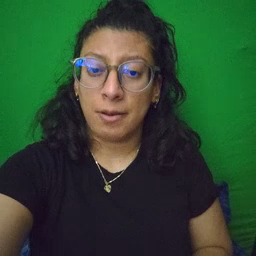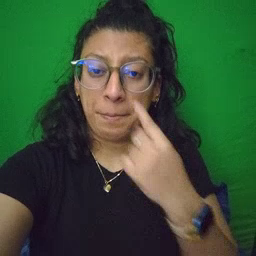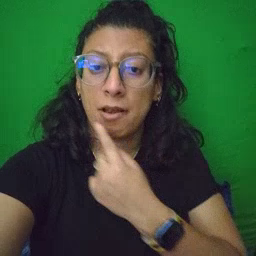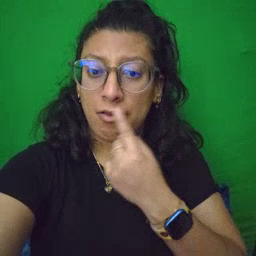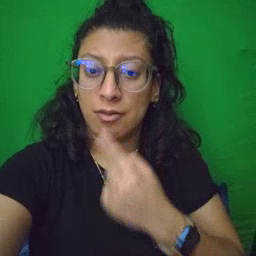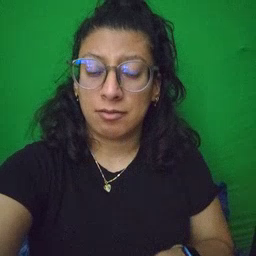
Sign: mouth